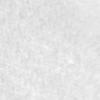
Label: no_change